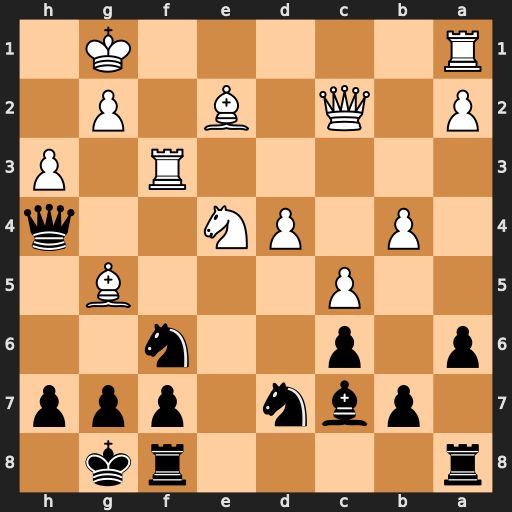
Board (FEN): r4rk1/1pbn1ppp/p1p2n2/2P3B1/1P1PN2q/5R1P/P1Q1B1P1/R5K1
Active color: b
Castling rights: -
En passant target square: -
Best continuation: Qxe4 Qxe4 Nxe4